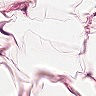
Metastatic tissue present: no